Question: I have an object that needs to be able to be rotated around its center, but keeping the same origin (for setting position, etc). So, I figured I needed to use a 'Transform.'
Code is in Java (JSFML), but I figured the syntax was similar and able to be understood by anyone familiar with SFML.
'''
public class DoorTile extends Tile {
private Transform t;
public DoorTile() {
...
t = new Transform();
...
sprite.setTexture(TileTextures.DOORTEXTURE);
}
public void rotateAroundCenter(float degrees) {
Vector2f center = SpriteUtils.getTextureCenter(TileTextures.DOORTEXTURE);
t = Transform.rotate(t, degrees, center.x, center.y);
}
@Override
public void draw(RenderTarget rt, RenderStates states) {
RenderStates newStates = new RenderStates(Transform.combine(t, states.transform));
sprite.draw(rt, newStates);
}
'''
'getTextureCenter(Texture t)' returns the center coordinates of 't'.
Now, when I apply this rotation, my sprites have a weird behavior. At first, using 45 degrees as a test, they completely disappeared from the screen. So then I tried 1 degree. The sprites affected seemed to have pieces "cut off" and translated downward.
Here's a picture, using 1 degree as an argument:

For context, I'm trying to rotate those white sprites (will be 'doors') so they fit properly in the corridor. E.g. horizontal on vertical cooridors, vertical on horizontal corridors. (The white part of the sprite is a placeholder for transparency, that's just there for debugging purposes.)
What should I do to be able to make this work properly? That is, how can I:
1. Rotate a sprite around its center
2. Keep the original origin (top left corner)
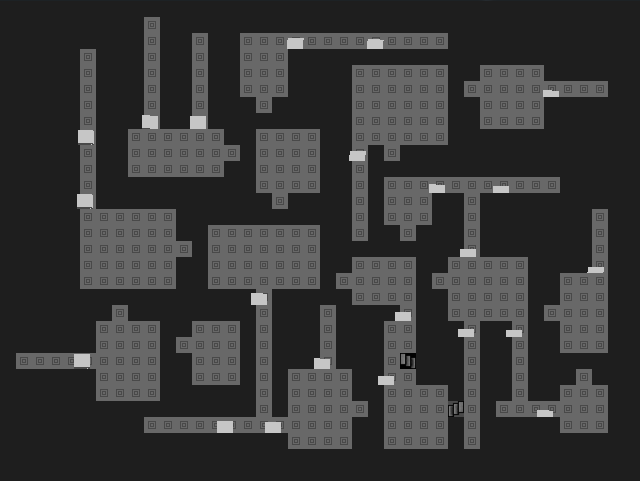
Answer: So, the problem was, that I wasn't accounting for the way Transform handles its transforms (that is, from (0, 0)). So, even if I tried rotating around the center of the texture (in this case a 16x16 texture), it would rotate all my sprites around (8, 8), which is why my results are odd. So, I changed my draw function to account for the position of the sprites:
'''
public void rotateAroundCenter(float degrees) {
ending.vector.Vector2f center = SpriteUtils.getTextureCenter(TileTextures.DOORTEXTURE);
ending.vector.Vector2f rotateOrigin = new ending.vector.Vector2f(sprite.getPosition()).add(center);
transform = Transform.rotate(transform, degrees, rotateOrigin.x, rotateOrigin.y);
}
'''
Also, I needed to make sure I set the position of the sprites before rotation, as the draw() method would still think I was rotating them on (8, 8) otherwise (since the sprite's default position is (0, 0)).